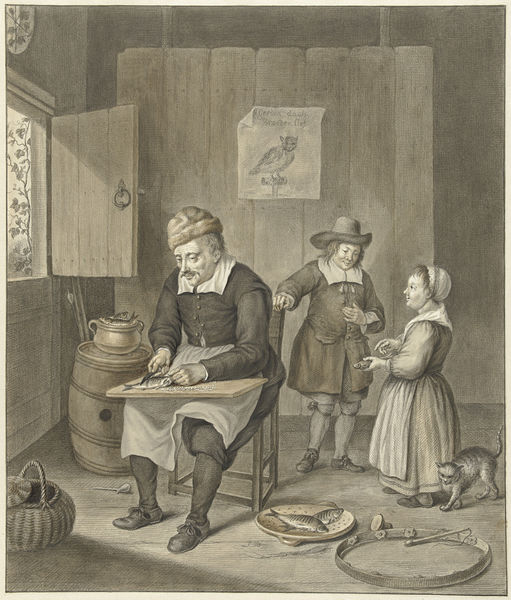
Titel: Interieur met man die vissen schoon maakt en twee kinderen
Künstler: Abraham Delfos
Standort: Amsterdam
Institution: Rijksmuseum
Schlagwörter: mann, vogel, mädchen, sitzen, fenster, holz, hut, schwarz, stuhl, weiss, haus, alt, messer, schüssel, teller, bild, kind, kinder, topf, laden, pfeife, korb, junge, katze, gefäß, knabe, brett, angel, fass, fisch, efeu, schneiden, reif, stange, eule, koch, fische, säubern, fenstladen